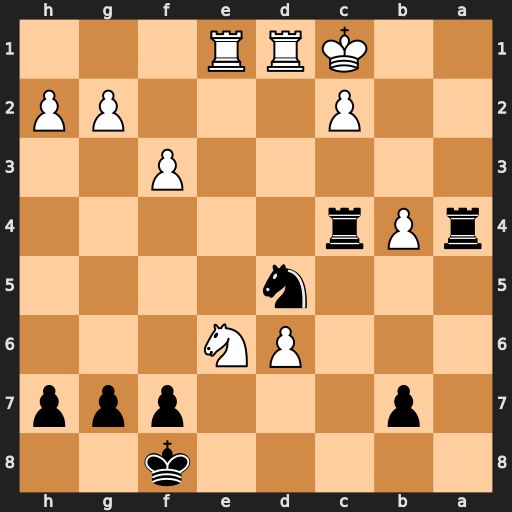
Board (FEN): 5k2/1p3ppp/3PN3/3n4/rPr5/5P2/2P3PP/2KRR3
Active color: b
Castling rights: -
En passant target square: -
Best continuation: fxe6 d7 Ra1+ Kb2 Ra8